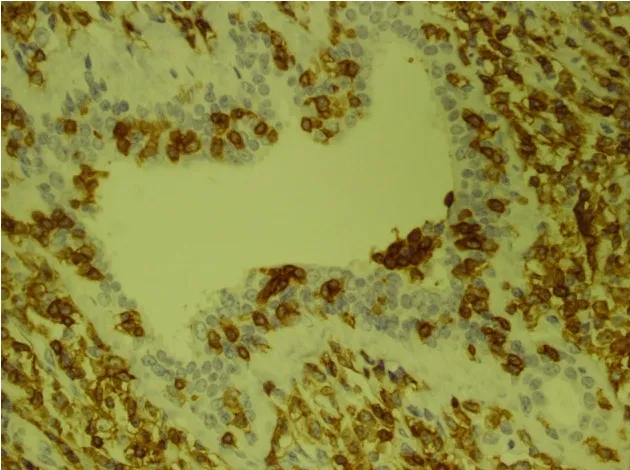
Immunohistochemical analysis performed on paraffin sections. Neoplastic cells show positive staining for the T-cell antigen, CD3 (magnification, x400).
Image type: pathology (immunostaining)